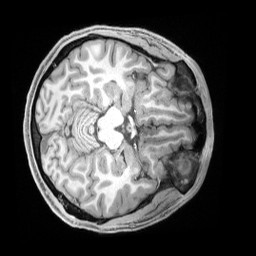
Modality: T1w
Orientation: axial
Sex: male
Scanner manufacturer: siemens
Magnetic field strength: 3 T
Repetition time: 2.4 s
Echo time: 0.00222 s